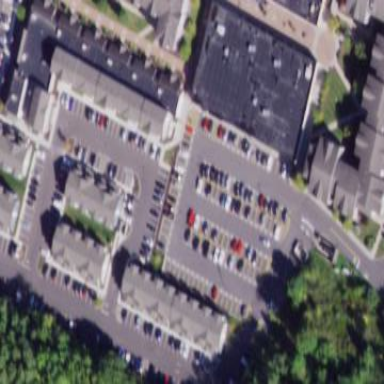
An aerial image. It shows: Building that houses fitness center.